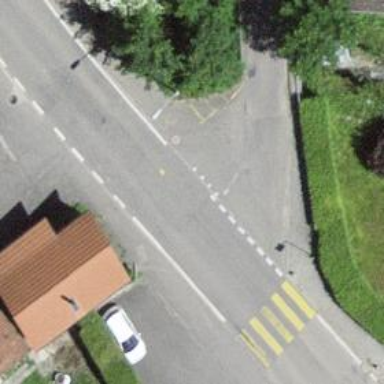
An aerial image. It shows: Tertiary road with sidewalks on both sides.